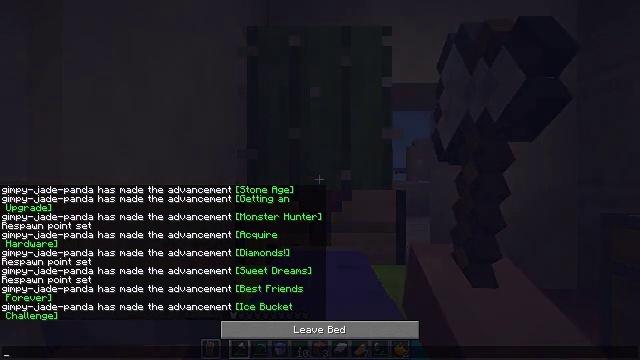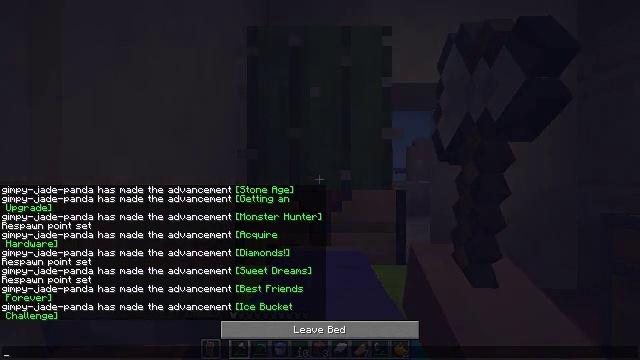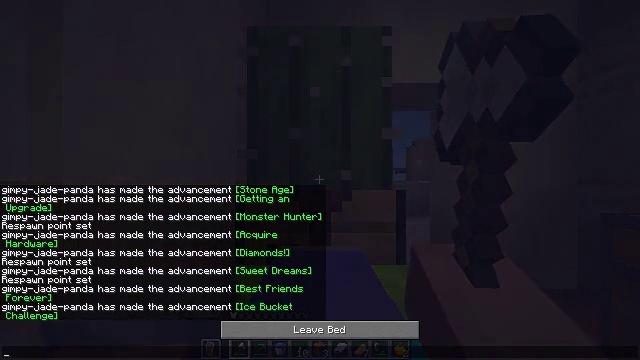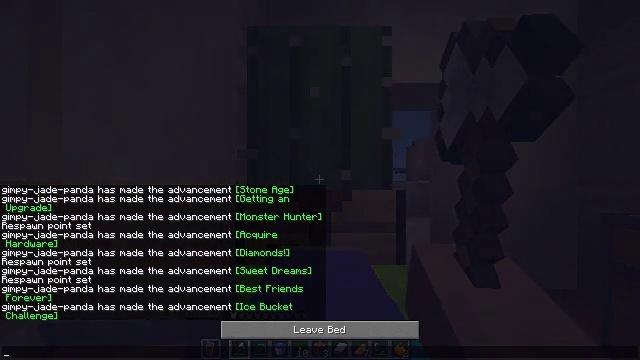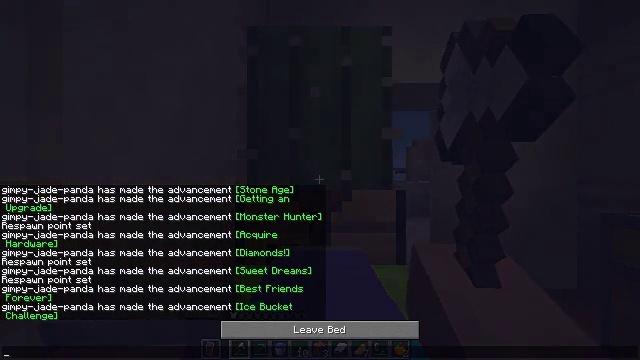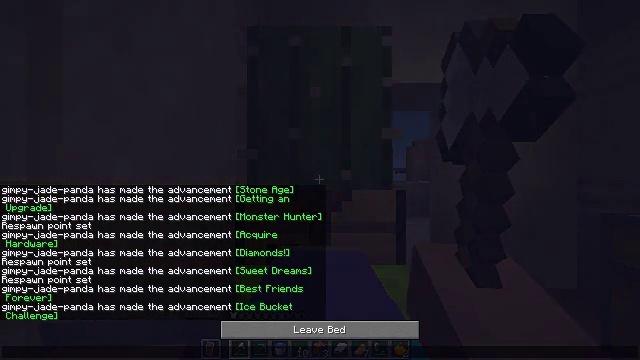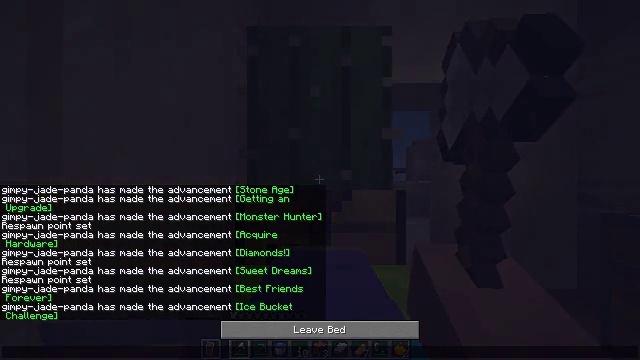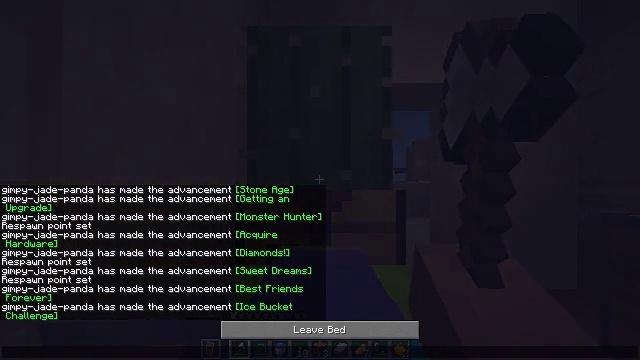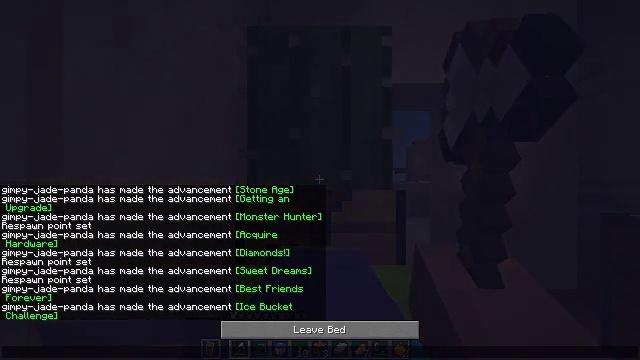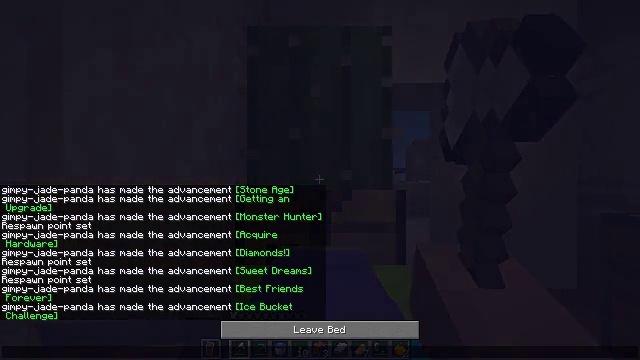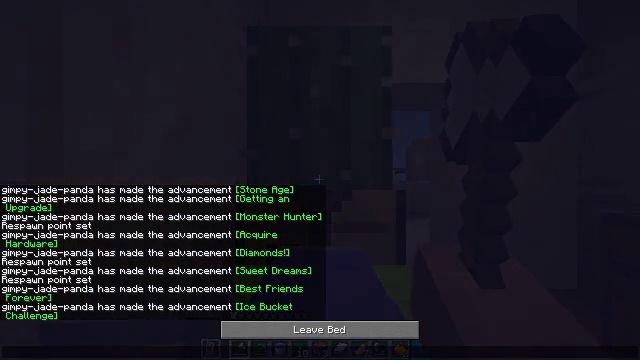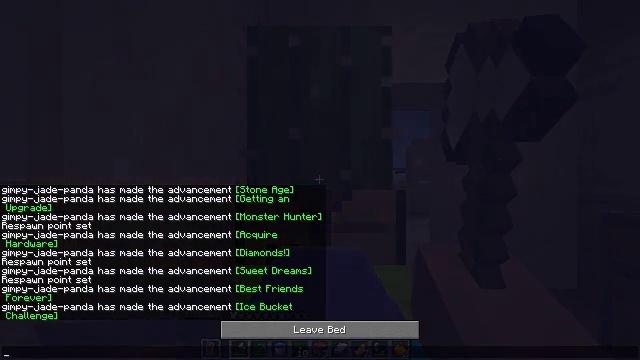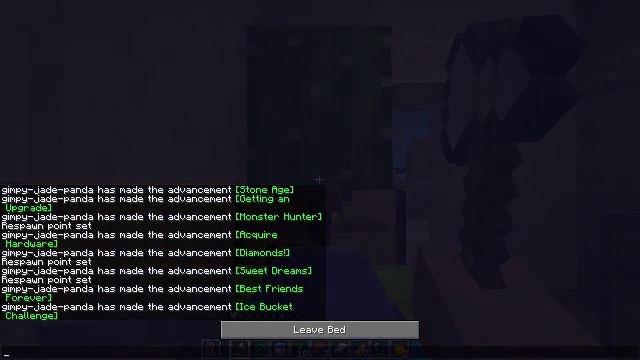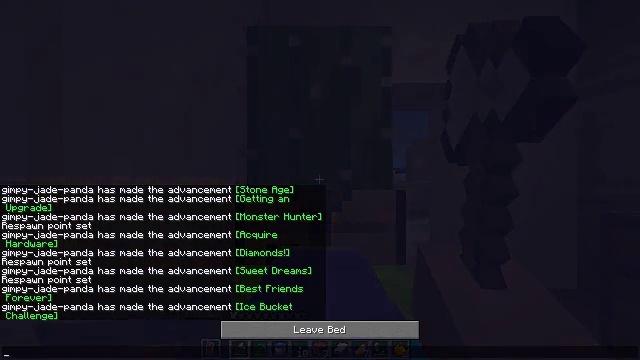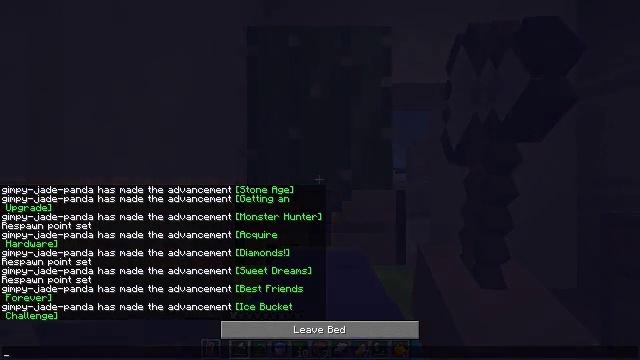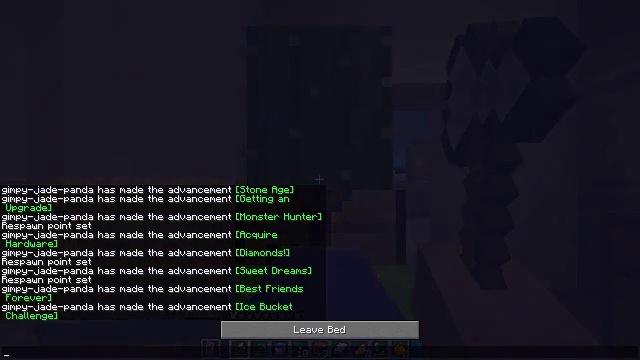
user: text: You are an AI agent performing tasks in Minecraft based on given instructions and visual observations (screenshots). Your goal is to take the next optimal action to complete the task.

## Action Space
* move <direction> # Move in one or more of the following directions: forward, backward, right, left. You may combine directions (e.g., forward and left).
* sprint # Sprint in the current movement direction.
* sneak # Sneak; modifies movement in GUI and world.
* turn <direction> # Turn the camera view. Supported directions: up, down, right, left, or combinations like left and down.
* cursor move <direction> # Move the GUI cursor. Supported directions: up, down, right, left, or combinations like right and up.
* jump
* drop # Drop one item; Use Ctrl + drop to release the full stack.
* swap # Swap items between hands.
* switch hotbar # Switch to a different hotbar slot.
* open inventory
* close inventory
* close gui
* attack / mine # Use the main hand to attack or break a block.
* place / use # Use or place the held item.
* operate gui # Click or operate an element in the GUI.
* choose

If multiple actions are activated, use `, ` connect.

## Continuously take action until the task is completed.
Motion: motion action
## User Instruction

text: Harvest the cactus plant.
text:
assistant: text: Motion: no_op
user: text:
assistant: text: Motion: no_op
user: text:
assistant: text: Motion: no_op
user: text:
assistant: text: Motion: no_op
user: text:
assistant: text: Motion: no_op
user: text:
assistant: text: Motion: no_op
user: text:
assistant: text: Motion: no_op
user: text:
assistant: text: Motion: no_op
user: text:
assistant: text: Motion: no_op
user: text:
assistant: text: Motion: no_op
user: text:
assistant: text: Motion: no_op
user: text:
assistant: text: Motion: no_op
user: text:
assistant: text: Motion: no_op
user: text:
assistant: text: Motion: no_op
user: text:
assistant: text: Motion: no_op
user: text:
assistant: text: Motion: no_op
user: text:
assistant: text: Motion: close gui
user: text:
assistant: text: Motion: no_op
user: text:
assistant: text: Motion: no_op
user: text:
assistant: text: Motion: no_op
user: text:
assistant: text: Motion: no_op
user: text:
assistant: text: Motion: no_op
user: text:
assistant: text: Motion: no_op
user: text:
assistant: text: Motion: no_op
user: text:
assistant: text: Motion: no_op
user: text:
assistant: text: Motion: no_op
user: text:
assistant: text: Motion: no_op
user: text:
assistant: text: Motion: no_op
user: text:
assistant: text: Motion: no_op
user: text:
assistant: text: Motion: no_op